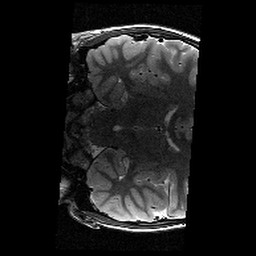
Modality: T2w
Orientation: coronal
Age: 10
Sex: female
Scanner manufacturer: siemens
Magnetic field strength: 3 T
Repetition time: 9.23 s
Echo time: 0.067 s